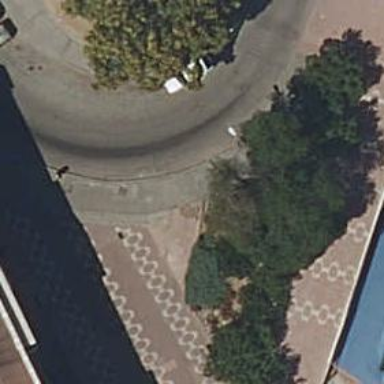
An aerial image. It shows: Footway made of paving stones.